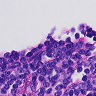
Metastatic tissue present: no